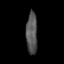
Tissue: lung
Cell type: Epithelial cells
Senescence score: 0.2108
Nuclear area (px): 461
Mean DAPI intensity: 84.679